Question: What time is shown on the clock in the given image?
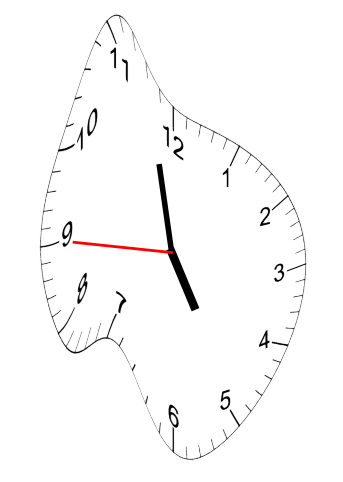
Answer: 04:57:45